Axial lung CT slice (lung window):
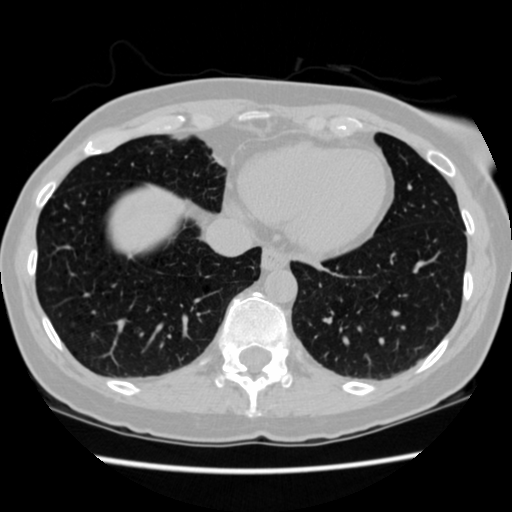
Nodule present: no